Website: lowes
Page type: billing-address
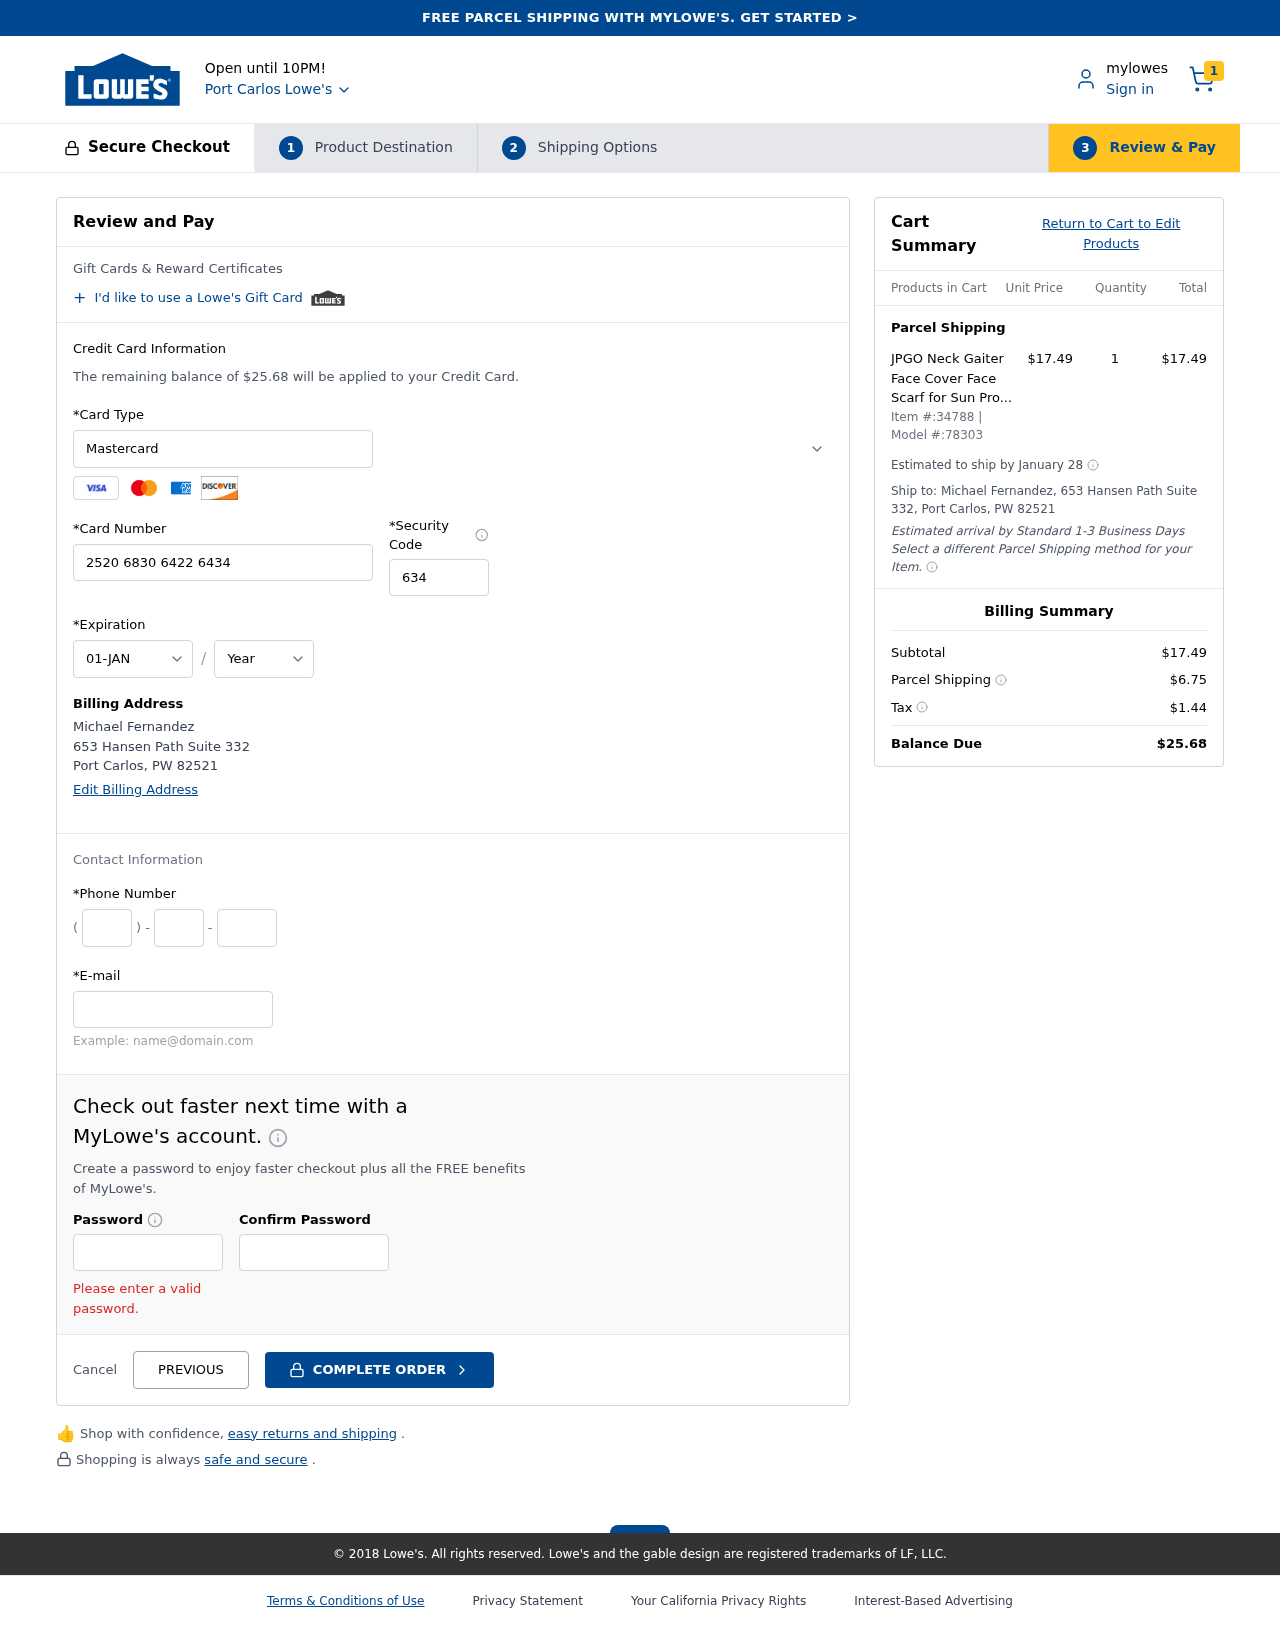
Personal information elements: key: PII_CARD_CVV
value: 634
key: PII_CARD_EXPIRY_MONTH
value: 01
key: PII_CARD_EXPIRY_YEAR
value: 30
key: PII_CARD_NUMBER
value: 2520 6830 6422 6434
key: PII_CARD_TYPE
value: Mastercard
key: PII_CITY
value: Port Carlos
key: PII_CITY_STATE_ZIP
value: Port Carlos, PW 82521
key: PII_EMAIL
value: mfernandez@yahoo.com
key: PII_FULLNAME
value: Michael Fernandez
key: PII_PHONE_AREA
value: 462
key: PII_PHONE_PREFIX
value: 407
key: PII_PHONE_SUFFIX
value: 7329
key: PII_STREET
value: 653 Hansen Path Suite 332
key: PII_FULLNAME2
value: Michael Fernandez
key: PII_STATE
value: PW
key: PII_STATE_ABBR
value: PW
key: PII_POSTCODE
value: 82521
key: PII_POSTCODE_FULL
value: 82521
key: PII_CITY_STATE
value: Port Carlos, PW
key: PII_POSTCODE_NUMERIC
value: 82521
Product elements: key: PRODUCT1_NAME
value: JPGO Neck Gaiter Face Cover Face Scarf for Sun Protection Washable Reusable Balaclava Bandana 1 Piec
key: PRODUCT1_PRICE
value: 17.49
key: PRODUCT1_QUANTITY
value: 1
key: PRODUCT_ITEM_NUMBER
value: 34788
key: PRODUCT_MODEL_NUMBER
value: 78303
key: PRODUCT1_LINE_TOTAL
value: $17.49
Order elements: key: ORDER_NUM_ITEMS
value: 1
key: ORDER_TOTAL
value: $25.68
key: ORDER_SHIPPING_DATE
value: January 28
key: ORDER_SUBTOTAL
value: $17.49
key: ORDER_SHIPPING_COST
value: $6.75
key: ORDER_TAX
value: $1.44